Question: I'm performing the following mysql query:
'''
SELECT * FROM foo WHERE foo.ID IN (SELECT bar.ID FROM bar)
'''
I've learned that the inner query for 'bar' returns a set/table of ID attributes to the outer query. I thought this happened in one step, since the inner query is completely independent from the outer query (in this case).
However, it appears that the inner query returns all found IDs one after another, leading to many many 'Sending data' progresses (one for each returned ID). This is highly inefficient. Especially since when I put the results from 'bar.ID' into the 'IN' statement manually (for example, 1, 2, 3, 4, ..., 70, 71), it's MUCH faster, even though the amount of IDs is the same.
Is there no way to tell MySQL that the inner query is independent and should send all found IDs all at once?
Here is the explain output given when trying to perform a 'LEFT OUTER JOIN':

The query:
'''
SELECT * FROM foo
LEFT OUTER JOIN bar ON foo.ID=bar.ID
WHERE bar.Value > 1000
ORDER BY foo.ID ASC
'''
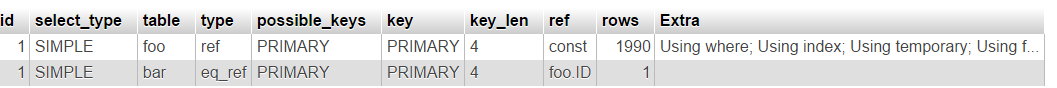
Answer: Try this instead :
'''
SELECT foo.* FROM foo
INNER JOIN bar ON foo.ID=bar.ID AND bar.Value > 1000
ORDER BY foo.ID ASC
'''